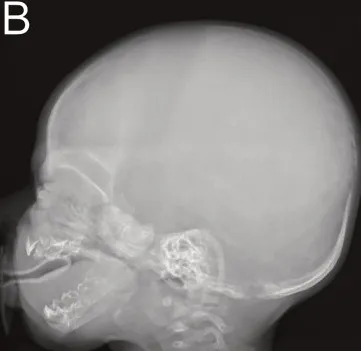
Radiographs (Patient 2) at 3 weeks of life: Images of the skull (A, B) show blurred borders at the cortical/medullar bones and wide sutures with occipital intrasutural bones (Wormian bones).
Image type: radiology (x_ray)